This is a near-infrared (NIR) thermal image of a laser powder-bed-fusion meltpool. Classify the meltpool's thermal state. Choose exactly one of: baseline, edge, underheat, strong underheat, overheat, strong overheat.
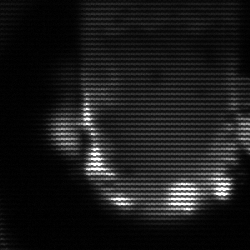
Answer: baseline